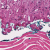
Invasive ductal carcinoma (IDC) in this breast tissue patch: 0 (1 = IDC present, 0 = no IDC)